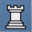
Piece: wR